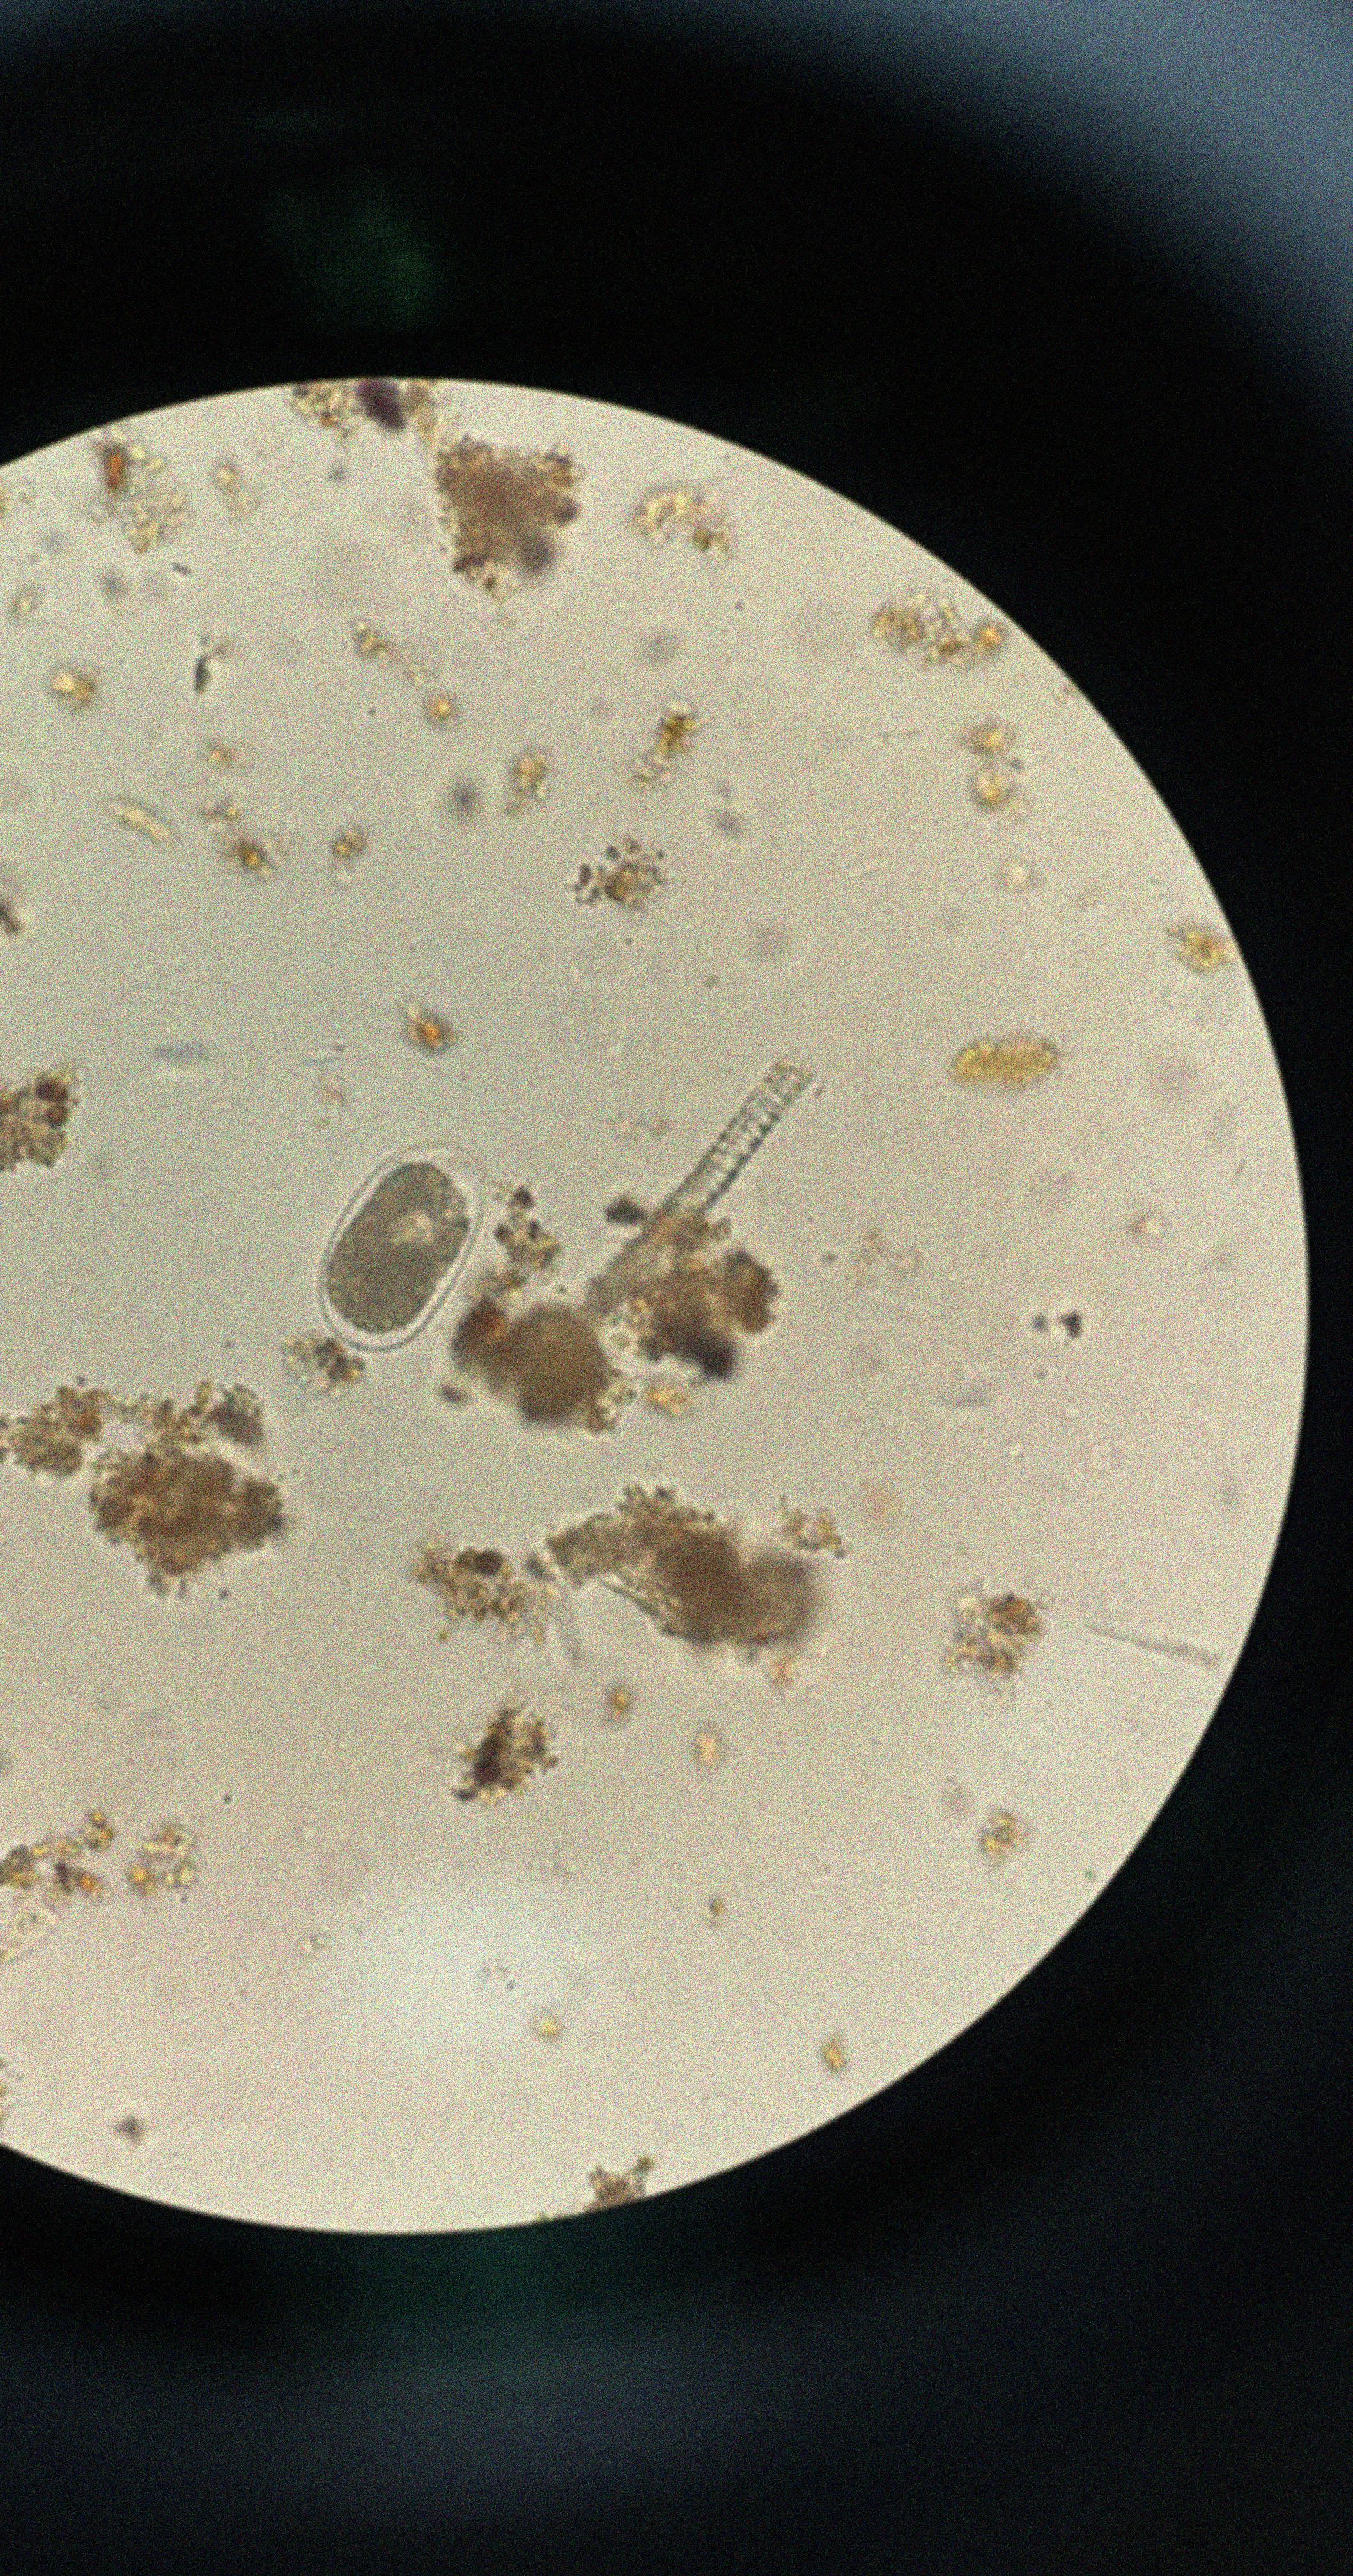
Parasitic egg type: Hookworm egg